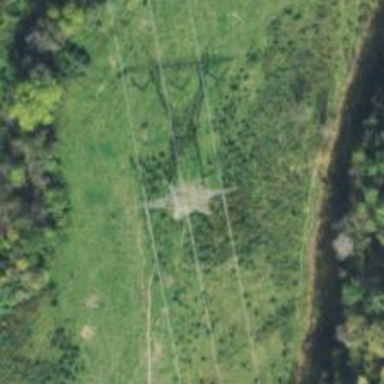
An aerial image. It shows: Lattice structure tower used for power transmission.